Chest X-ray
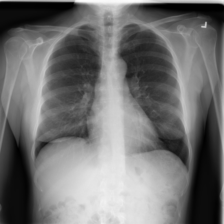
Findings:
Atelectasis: negative
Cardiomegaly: negative
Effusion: negative
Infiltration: negative
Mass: negative
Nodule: negative
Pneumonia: negative
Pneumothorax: negative
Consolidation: negative
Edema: negative
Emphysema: negative
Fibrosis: negative
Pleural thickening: negative
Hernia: negative